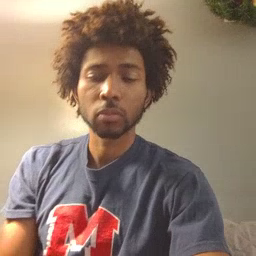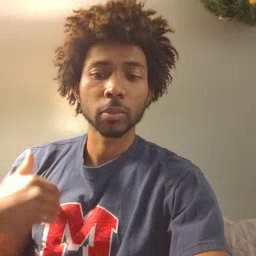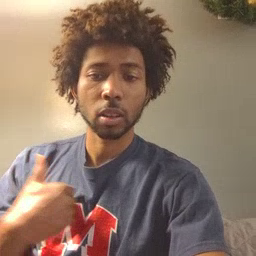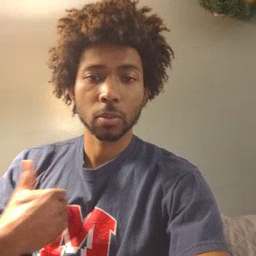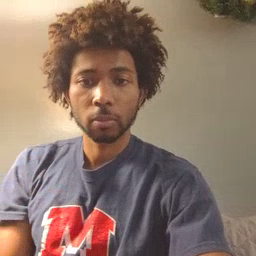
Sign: animal